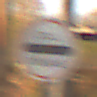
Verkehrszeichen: Zollstelle
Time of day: SunriseSunset
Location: Roofed (Suburban)
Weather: Clear
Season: NotSpecified
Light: Natural